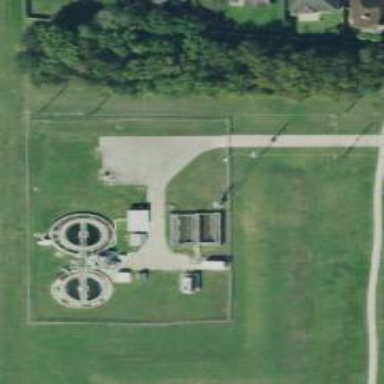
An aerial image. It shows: View of wastewater plant.